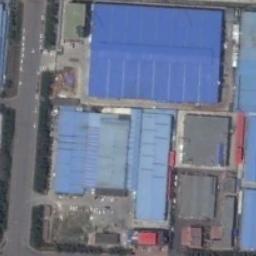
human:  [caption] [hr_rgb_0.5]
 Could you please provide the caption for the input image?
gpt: There are lots of houses in the industrial area .

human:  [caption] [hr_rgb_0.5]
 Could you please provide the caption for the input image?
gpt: Neatly planned factories and roads in an industrial area with green belts .

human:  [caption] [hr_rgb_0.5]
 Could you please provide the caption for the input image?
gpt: Industrial areas are very small .

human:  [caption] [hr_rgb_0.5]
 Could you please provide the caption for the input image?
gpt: The industrial area with some blue workshops and other colors of workshops is surrounded by roads .

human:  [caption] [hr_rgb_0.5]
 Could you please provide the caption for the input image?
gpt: There are some blue buildings on the industrial area .